Interaction volume radius: 5 \u00c5
Interaction volume height: 45 \u00c5
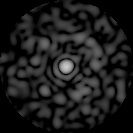
Disorder parameter: 0.8333